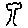
Label: tree